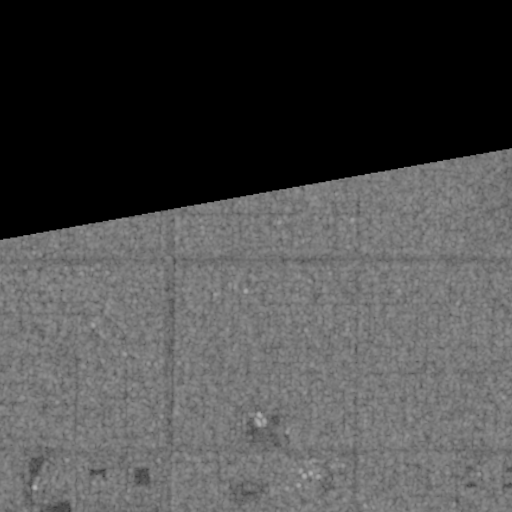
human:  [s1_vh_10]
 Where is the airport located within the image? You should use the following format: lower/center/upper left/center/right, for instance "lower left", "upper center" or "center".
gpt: The airport is located in the upper right of the image.
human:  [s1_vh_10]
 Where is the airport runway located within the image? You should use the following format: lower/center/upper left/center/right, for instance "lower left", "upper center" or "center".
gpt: The airport runway is located in the upper right of the image.
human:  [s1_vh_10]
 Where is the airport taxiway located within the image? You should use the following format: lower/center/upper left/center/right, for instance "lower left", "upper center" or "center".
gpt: The airport taxiway is located in the upper right of the image.
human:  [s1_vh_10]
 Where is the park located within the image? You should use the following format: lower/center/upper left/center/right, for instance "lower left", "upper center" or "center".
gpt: The park is located in the upper right of the image.
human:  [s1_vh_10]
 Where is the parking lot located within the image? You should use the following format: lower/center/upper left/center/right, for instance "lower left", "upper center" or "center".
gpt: The parking lot is located in the upper right of the image.
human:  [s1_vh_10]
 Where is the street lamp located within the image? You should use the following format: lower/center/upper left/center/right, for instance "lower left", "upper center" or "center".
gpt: The street lamp is located in the upper right of the image.
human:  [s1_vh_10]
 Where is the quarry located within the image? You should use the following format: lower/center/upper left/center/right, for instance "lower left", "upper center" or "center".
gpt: There is no quarry in the image.

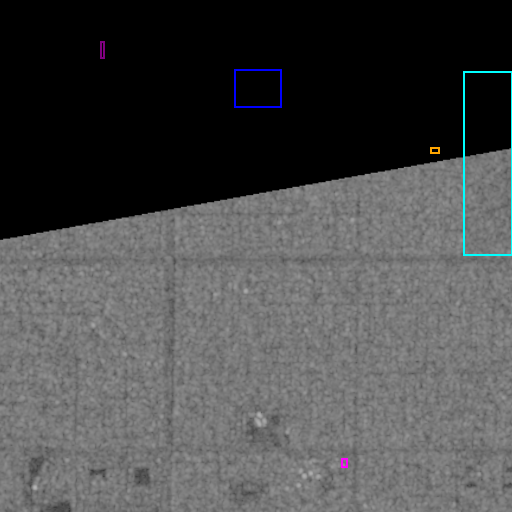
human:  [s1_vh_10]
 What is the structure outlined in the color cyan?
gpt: The structure outlined in cyan is an airport.
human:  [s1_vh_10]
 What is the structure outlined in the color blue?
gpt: The structure outlined in blue is a park.
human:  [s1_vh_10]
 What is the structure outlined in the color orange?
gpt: The structure outlined in orange is a parking lot.
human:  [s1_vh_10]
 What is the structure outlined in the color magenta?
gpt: The structure outlined in magenta is a building.
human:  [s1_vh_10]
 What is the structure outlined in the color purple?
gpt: The structure outlined in purple is a building.
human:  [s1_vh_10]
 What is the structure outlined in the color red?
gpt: There is no red outline.